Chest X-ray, PA view. Patient: 39 years old, sex F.
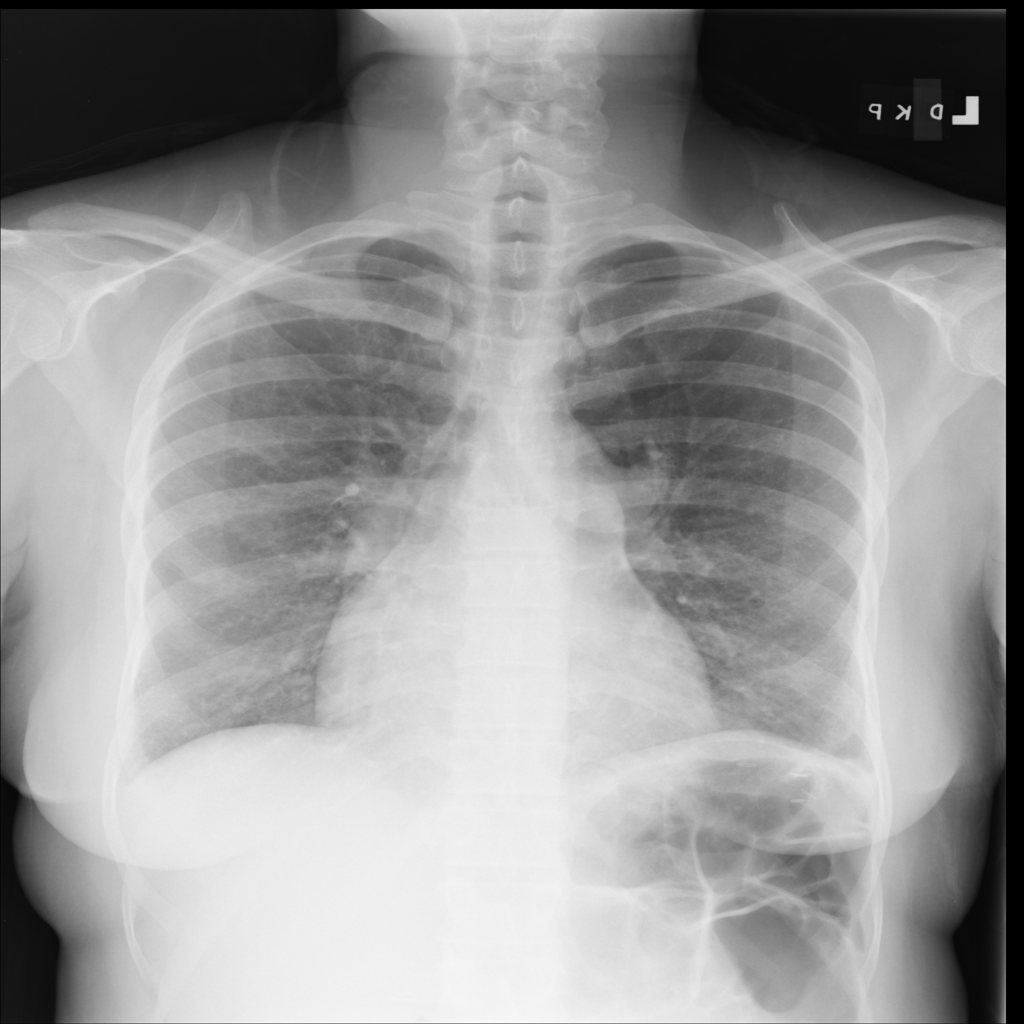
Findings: No Finding